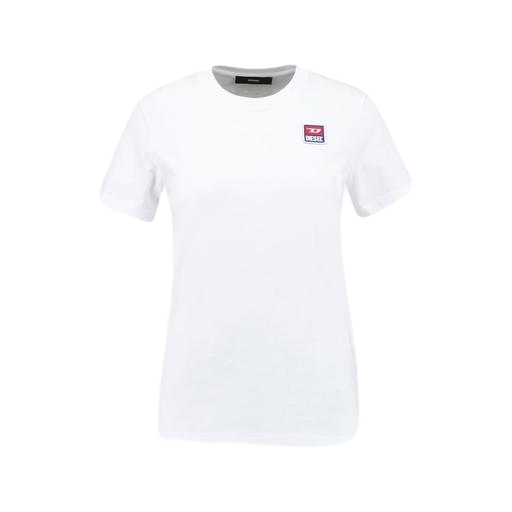
sasha emoji badge t-shirt, only white t-shirt, patch t-shirt, white background